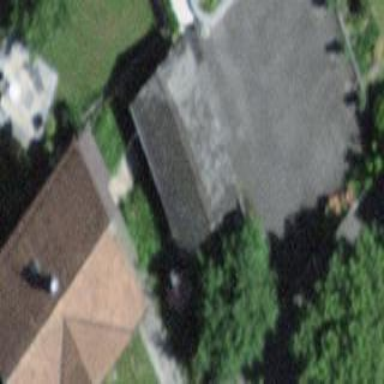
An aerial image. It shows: Shed.